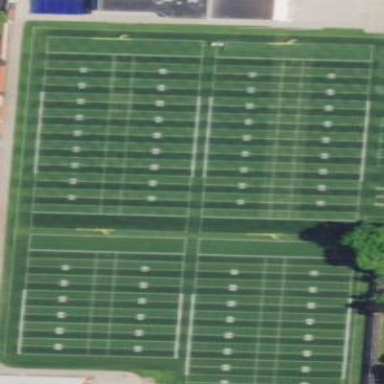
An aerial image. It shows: American football pitch for leisure and sport activities.